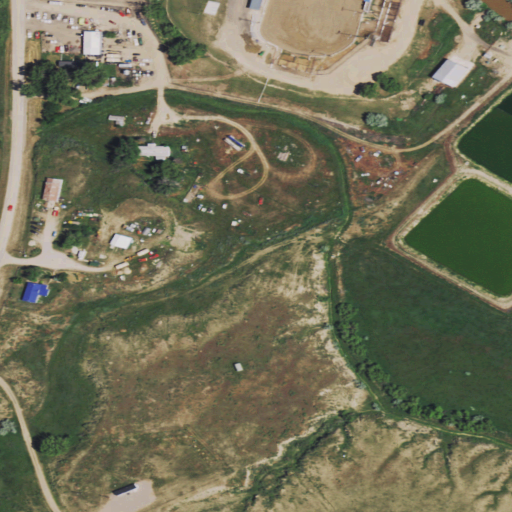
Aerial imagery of valley in Wyoming named Fisher Draw containing shrub, open development, low intensity development, grassland, deciduous forest, herbaceous wetlands, open water, woody wetlands, high intensity development, and medium intensity development